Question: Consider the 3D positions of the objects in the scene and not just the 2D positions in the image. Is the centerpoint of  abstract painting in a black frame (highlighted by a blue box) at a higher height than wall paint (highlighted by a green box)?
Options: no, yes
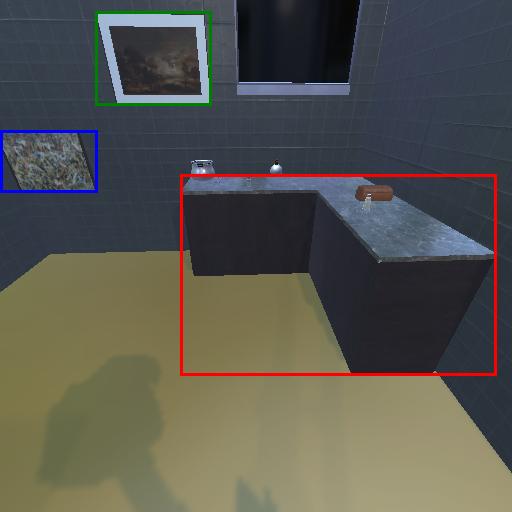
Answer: no